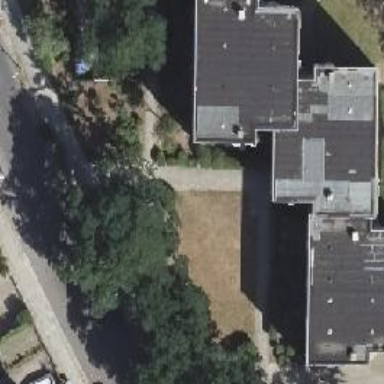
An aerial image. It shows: Flat-roofed apartment building.